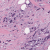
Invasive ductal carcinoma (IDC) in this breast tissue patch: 1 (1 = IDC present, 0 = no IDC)